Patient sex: M
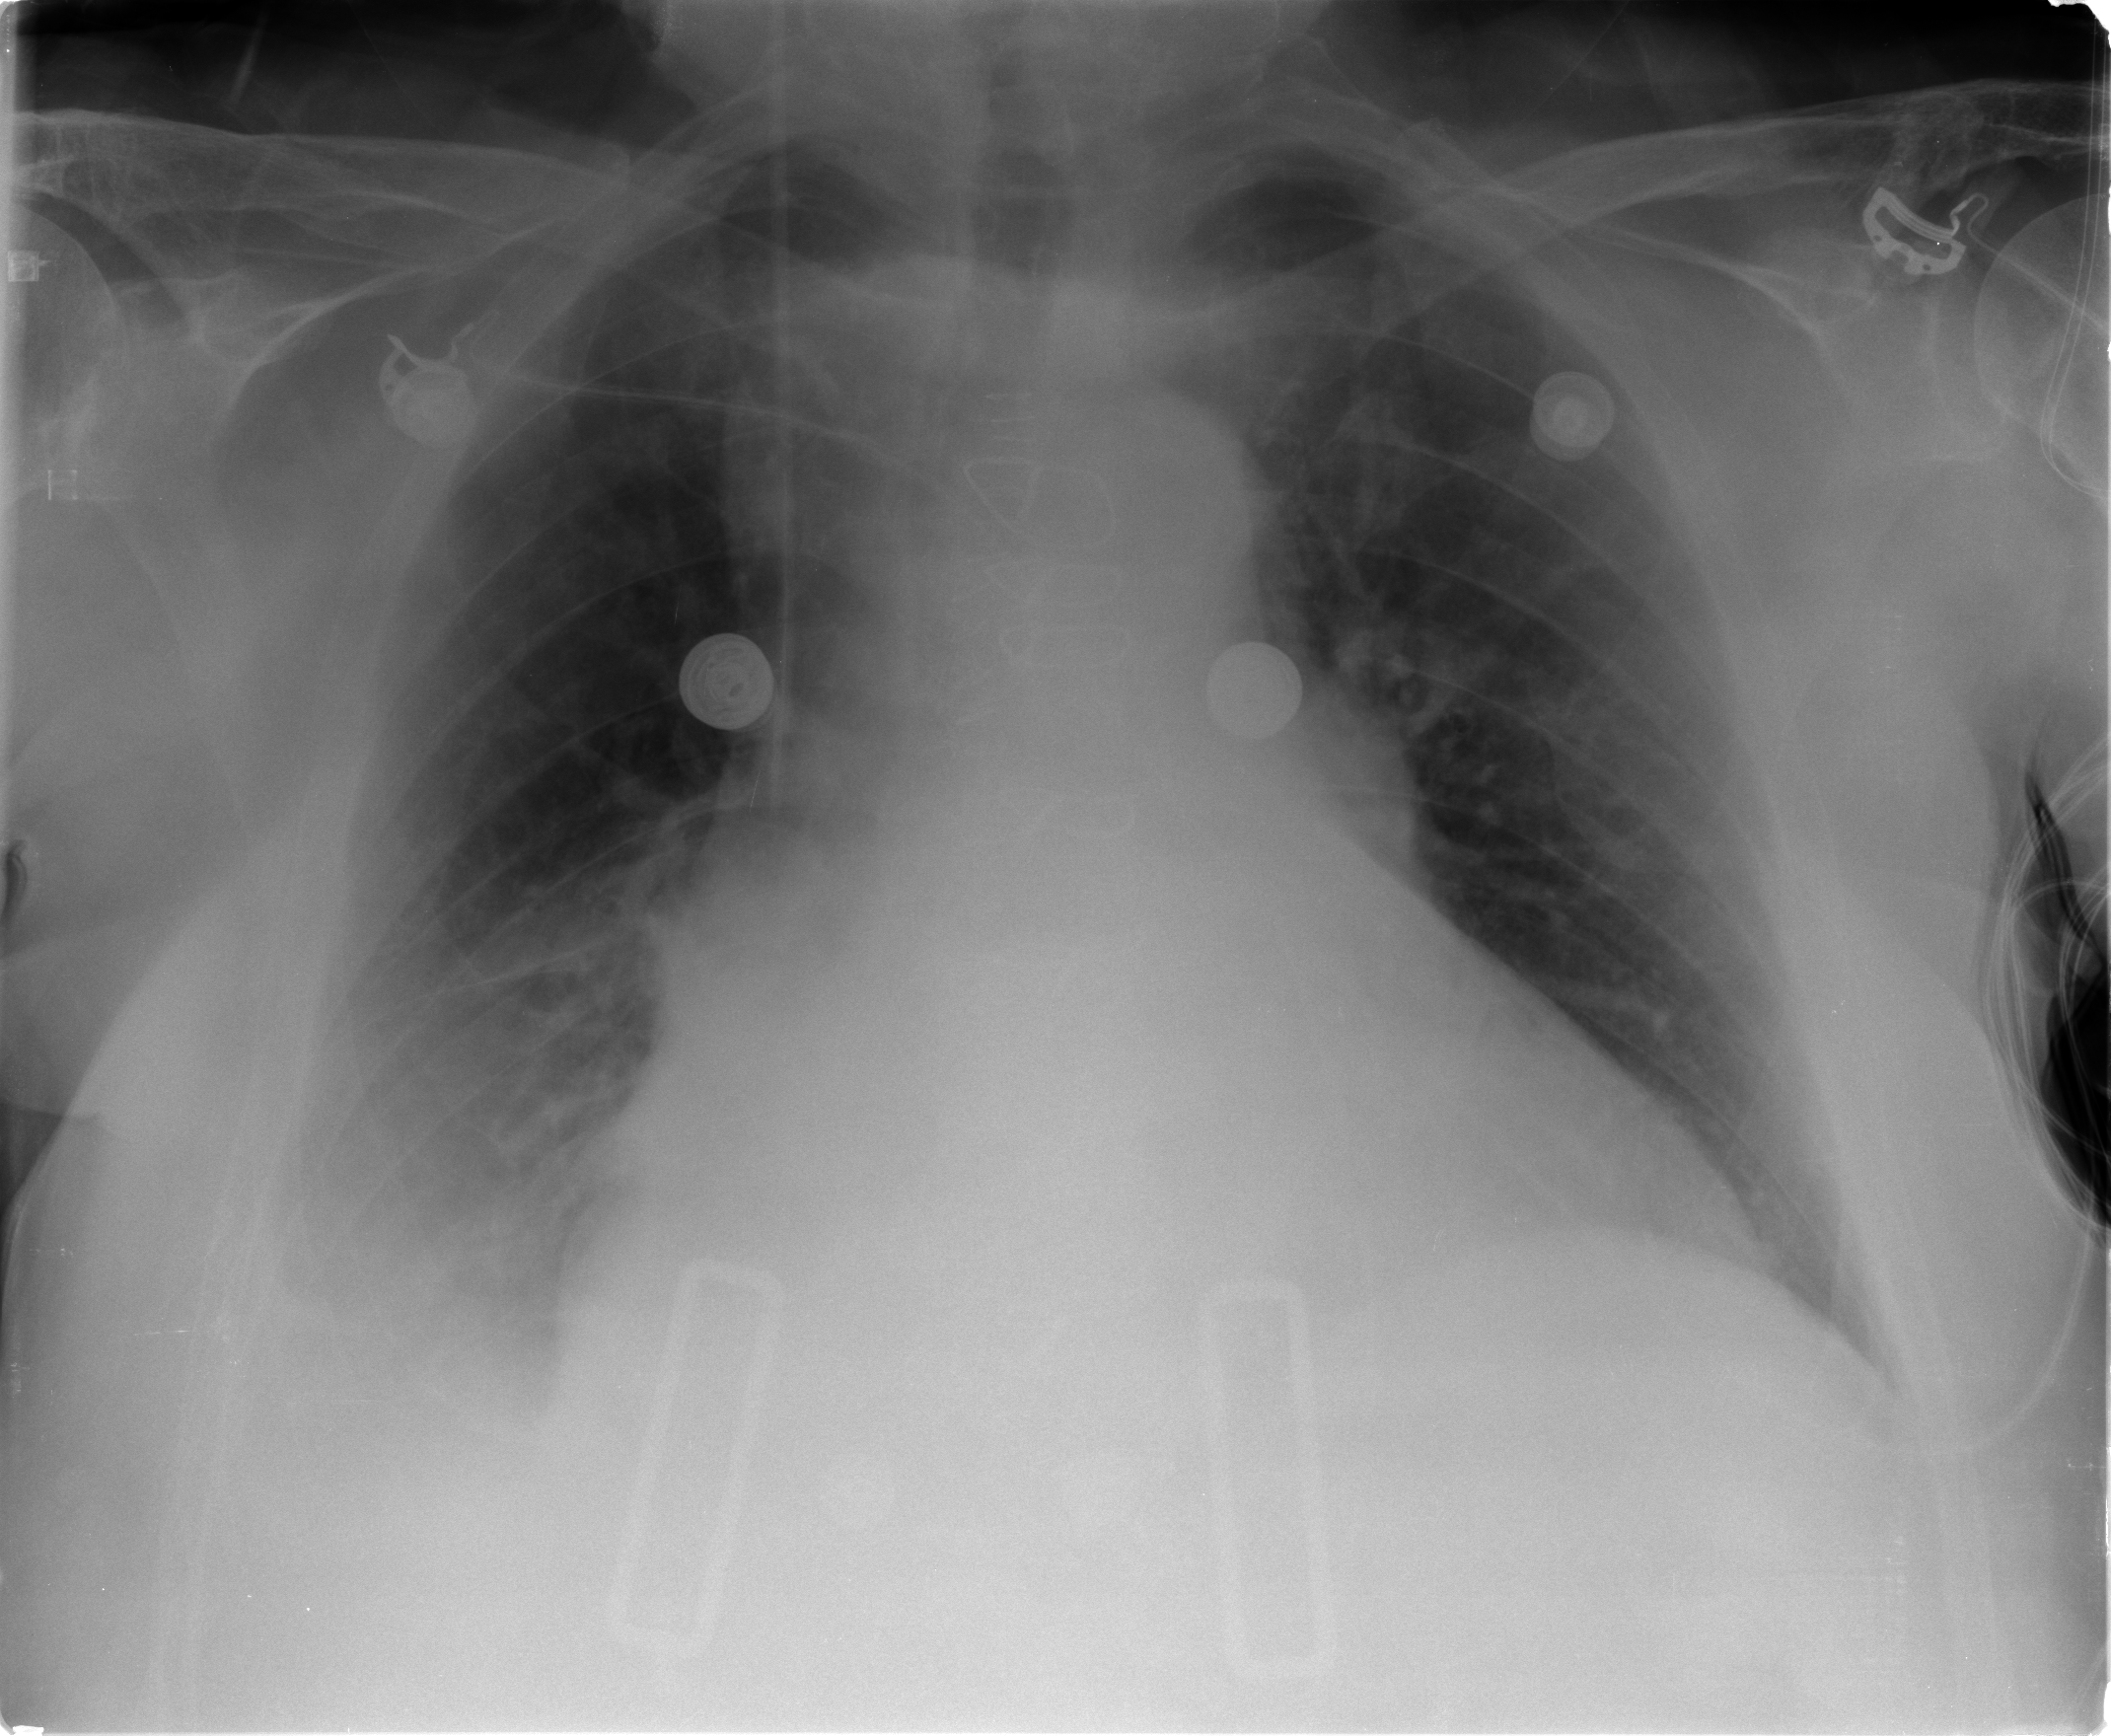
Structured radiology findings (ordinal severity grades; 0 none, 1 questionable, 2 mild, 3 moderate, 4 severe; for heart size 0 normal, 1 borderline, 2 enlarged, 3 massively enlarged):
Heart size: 2
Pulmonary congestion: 2
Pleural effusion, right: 3
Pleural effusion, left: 0
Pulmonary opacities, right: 1
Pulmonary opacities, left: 0
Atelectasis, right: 2
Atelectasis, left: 0